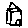
Label: house